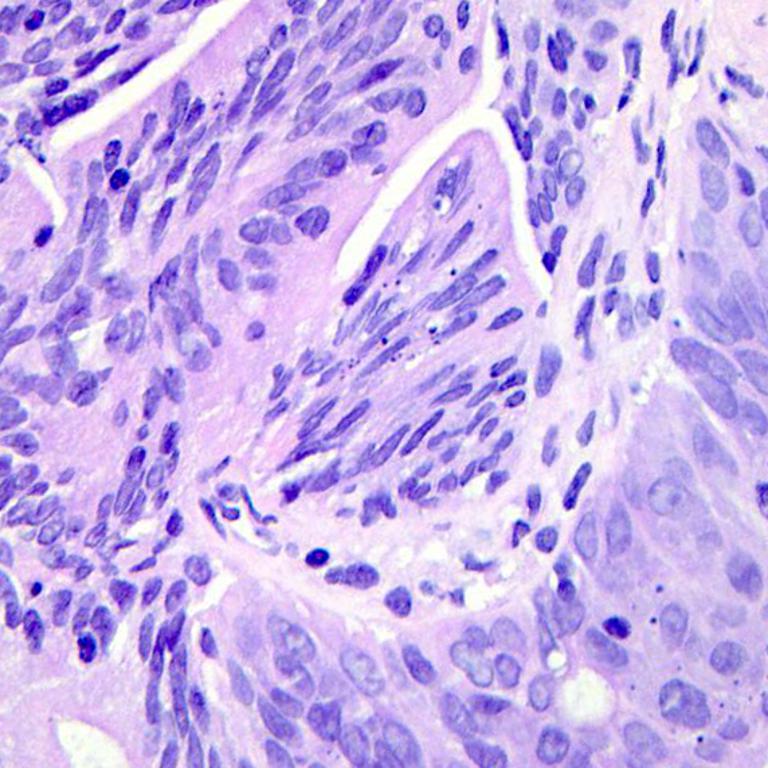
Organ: colon
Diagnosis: adenocarcinomas